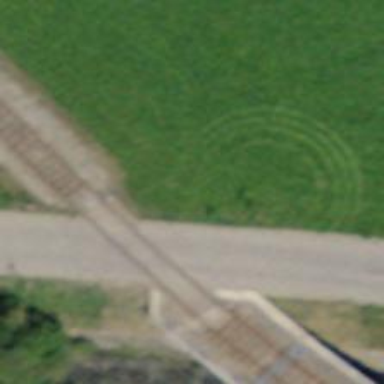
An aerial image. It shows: Level crossing along the railway.